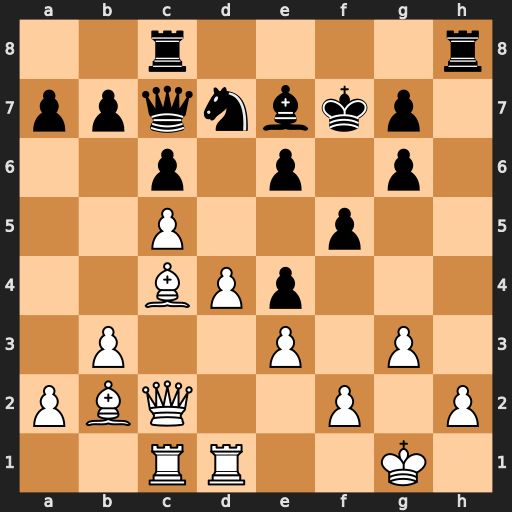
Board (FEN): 2r4r/ppqnbkp1/2p1p1p1/2P2p2/2BPp3/1P2P1P1/PBQ2P1P/2RR2K1
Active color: w
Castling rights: -
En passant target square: -
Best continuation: Bxe6+ Kxe6 Qc4+ Kf6 d5+